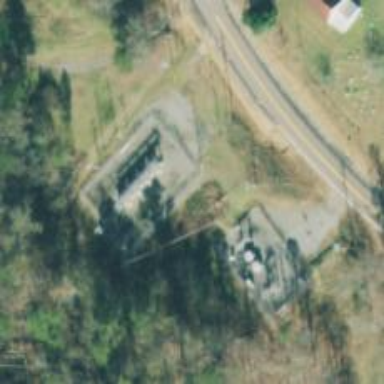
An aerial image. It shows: Power substation with fence around it. The substation is used for switching.